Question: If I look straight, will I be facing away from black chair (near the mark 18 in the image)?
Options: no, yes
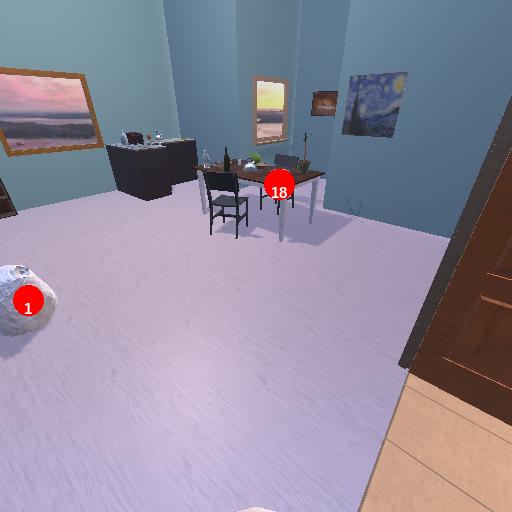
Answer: no